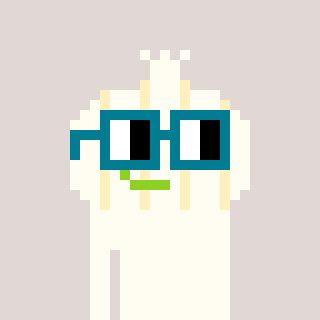
a pixel art character with square dark green glasses, a garlic-shaped head and a orange-colored body on a warm background